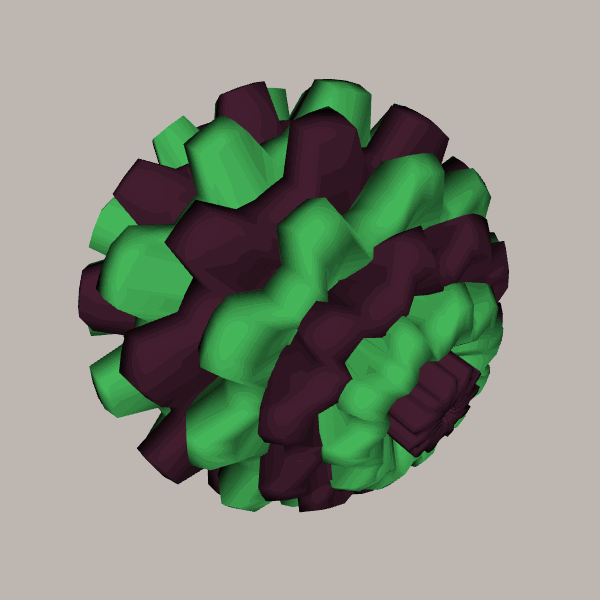
Background: light